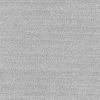
Atmospheric dust classification: dusty